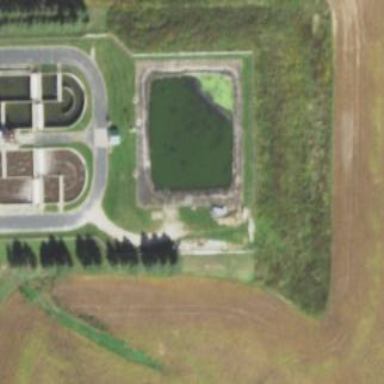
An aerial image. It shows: Reservoir of water designated for wastewater treatment plant.